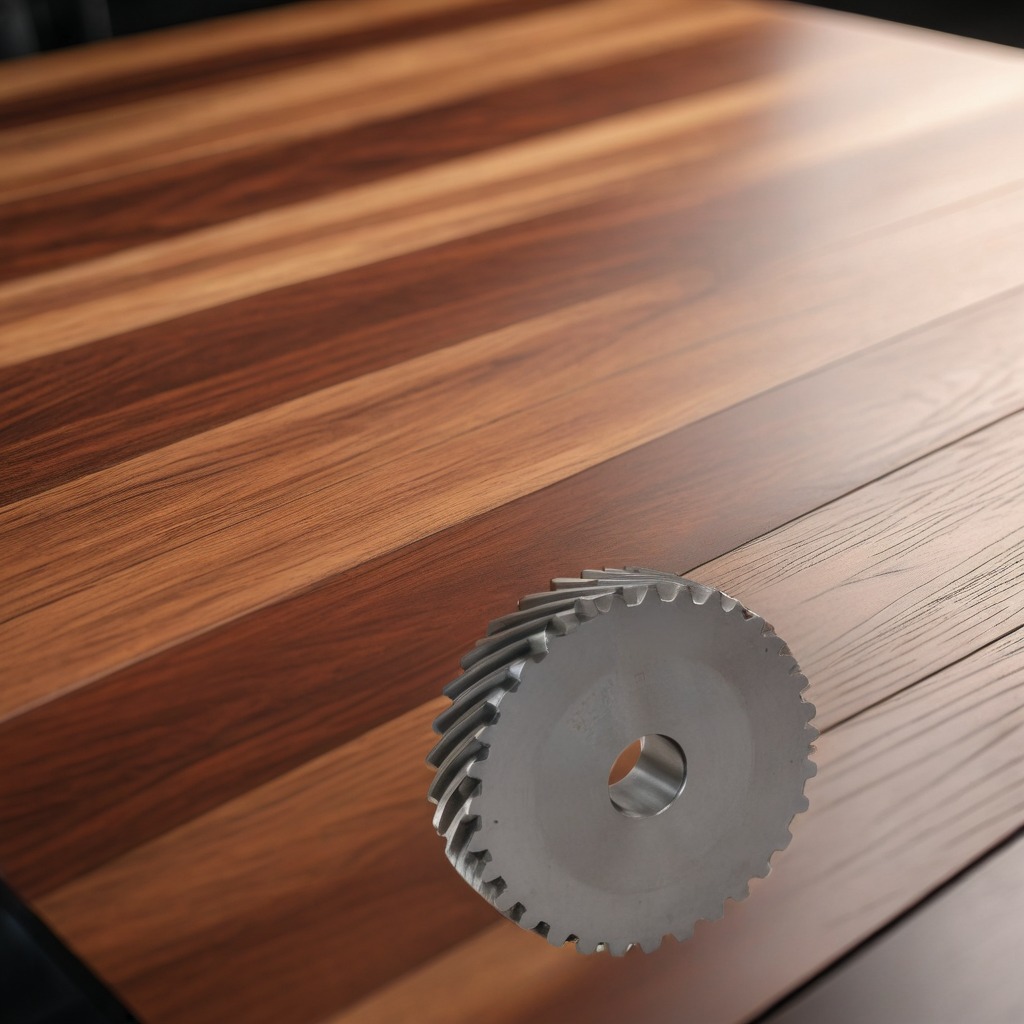
A steel gear with teeth is lying on the wooden table.